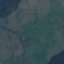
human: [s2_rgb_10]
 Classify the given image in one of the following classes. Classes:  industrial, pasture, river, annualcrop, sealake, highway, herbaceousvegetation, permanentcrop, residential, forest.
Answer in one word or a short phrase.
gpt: Pasture